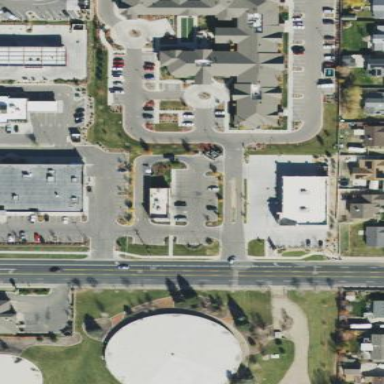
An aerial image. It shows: Retail area.